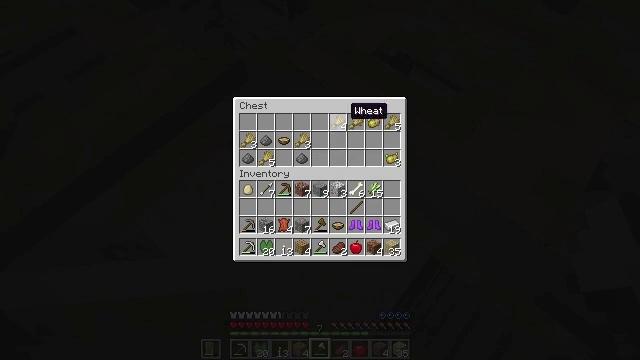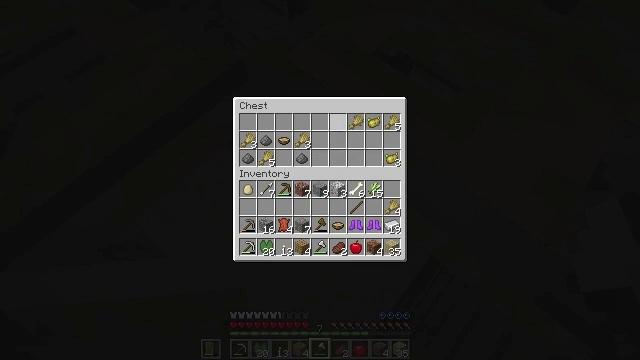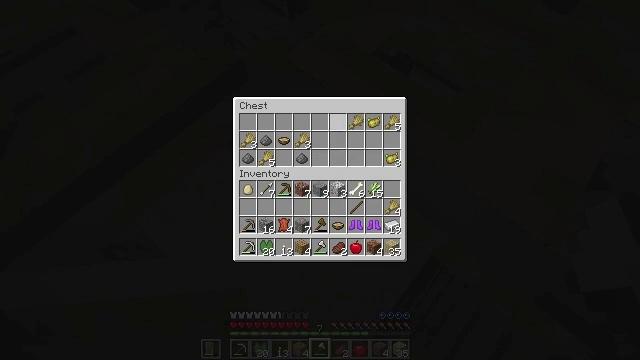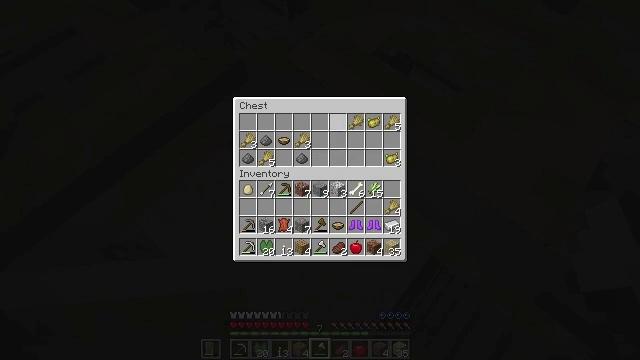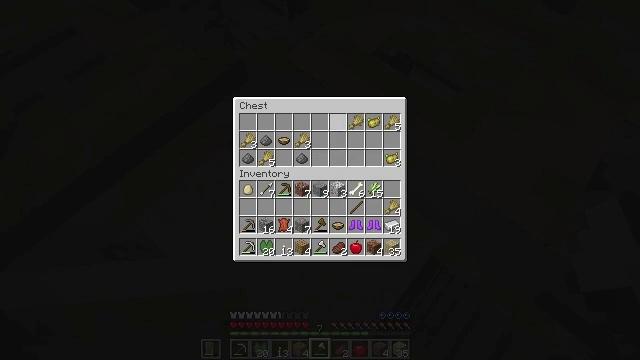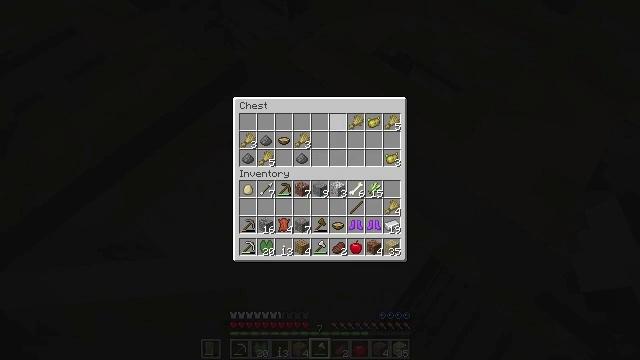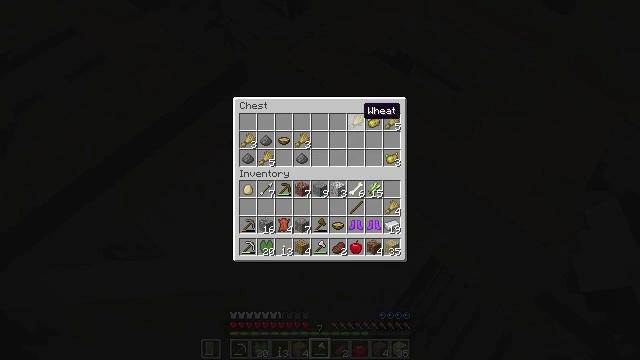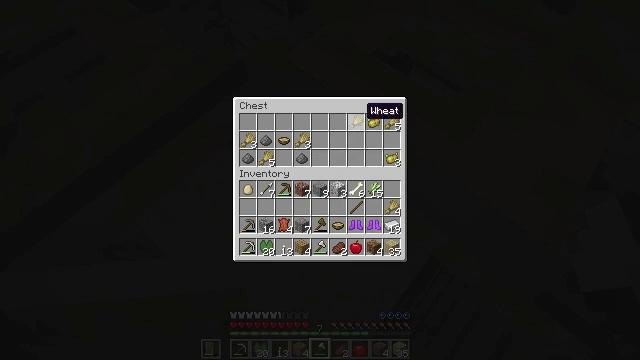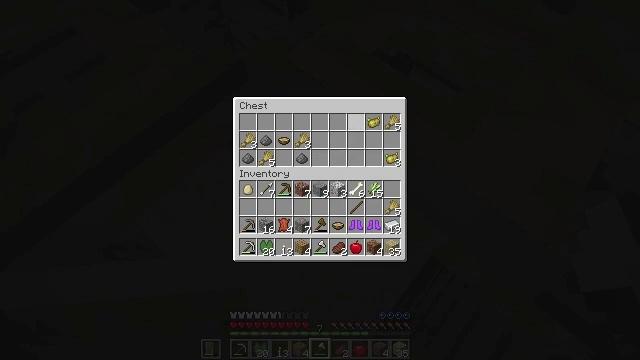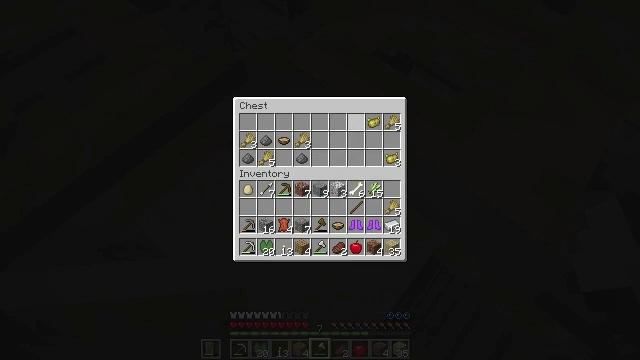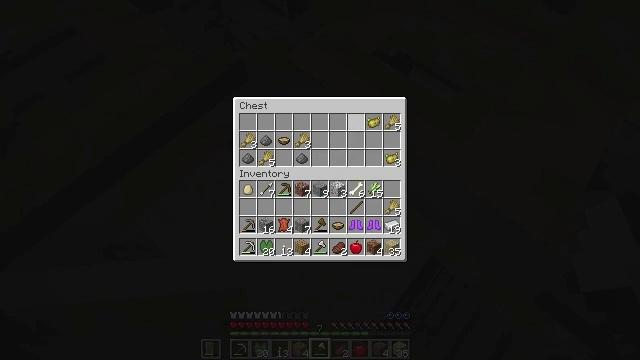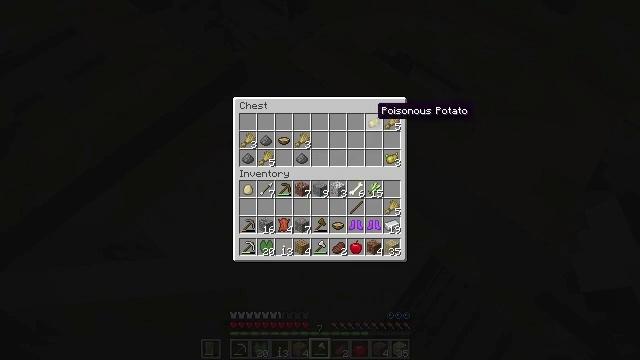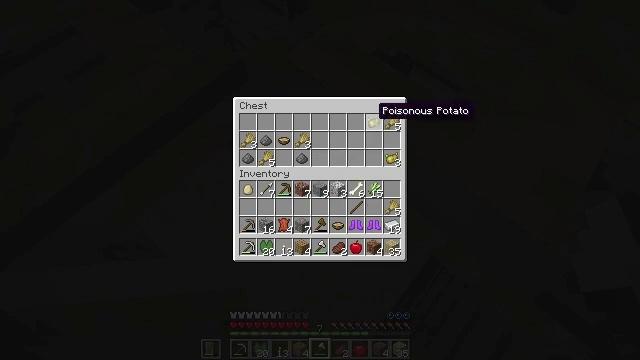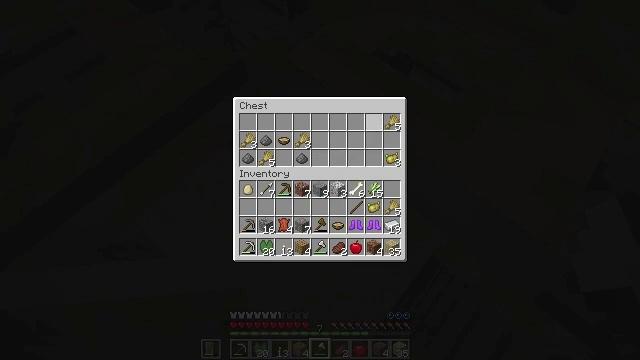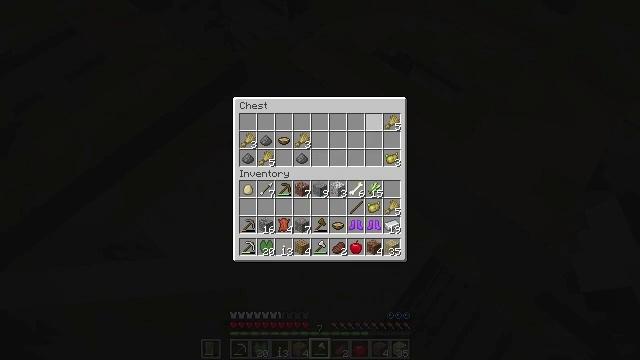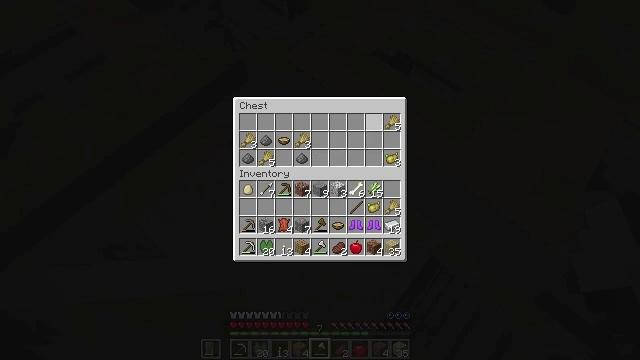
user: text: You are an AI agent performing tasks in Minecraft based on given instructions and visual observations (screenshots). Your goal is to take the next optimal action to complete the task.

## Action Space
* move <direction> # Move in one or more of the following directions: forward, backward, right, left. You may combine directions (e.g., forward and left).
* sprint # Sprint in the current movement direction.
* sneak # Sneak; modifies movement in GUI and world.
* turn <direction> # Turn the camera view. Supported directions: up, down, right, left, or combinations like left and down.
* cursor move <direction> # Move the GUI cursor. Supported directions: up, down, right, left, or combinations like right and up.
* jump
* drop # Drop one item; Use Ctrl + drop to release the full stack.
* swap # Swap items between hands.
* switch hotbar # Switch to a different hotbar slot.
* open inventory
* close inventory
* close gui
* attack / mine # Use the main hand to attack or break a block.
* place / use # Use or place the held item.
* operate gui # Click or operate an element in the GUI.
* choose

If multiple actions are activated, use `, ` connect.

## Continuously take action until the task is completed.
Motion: motion action
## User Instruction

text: Gather birch slab by attacking it.
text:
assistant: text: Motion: sneak, operate gui
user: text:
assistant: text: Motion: sneak, operate gui
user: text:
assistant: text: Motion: sneak, operate gui
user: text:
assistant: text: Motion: sneak
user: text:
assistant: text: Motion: sneak
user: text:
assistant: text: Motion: sneak, cursor move right
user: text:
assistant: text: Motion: sneak
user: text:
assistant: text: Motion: sneak, operate gui
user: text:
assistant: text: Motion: sneak, operate gui
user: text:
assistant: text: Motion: sneak
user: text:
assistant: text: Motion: sneak, cursor move right
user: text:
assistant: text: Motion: sneak
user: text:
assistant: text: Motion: sneak, operate gui
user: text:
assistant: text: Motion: sneak, operate gui
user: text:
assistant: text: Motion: sneak
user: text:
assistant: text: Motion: sneak, cursor move left
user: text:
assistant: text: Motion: sneak, cursor move left
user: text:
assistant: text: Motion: sneak, cursor move left
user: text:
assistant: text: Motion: sneak, cursor move left
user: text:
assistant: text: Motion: sneak, cursor move left
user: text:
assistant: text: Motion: sneak, cursor move left
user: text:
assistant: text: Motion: sneak, operate gui
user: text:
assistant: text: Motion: sneak, operate gui
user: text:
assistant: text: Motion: sneak, operate gui
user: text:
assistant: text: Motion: sneak
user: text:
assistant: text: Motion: sneak, cursor move left and down
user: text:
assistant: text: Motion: sneak, cursor move left
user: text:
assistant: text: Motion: sneak, cursor move left
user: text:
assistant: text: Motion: sneak, operate gui
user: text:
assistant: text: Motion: sneak, operate gui